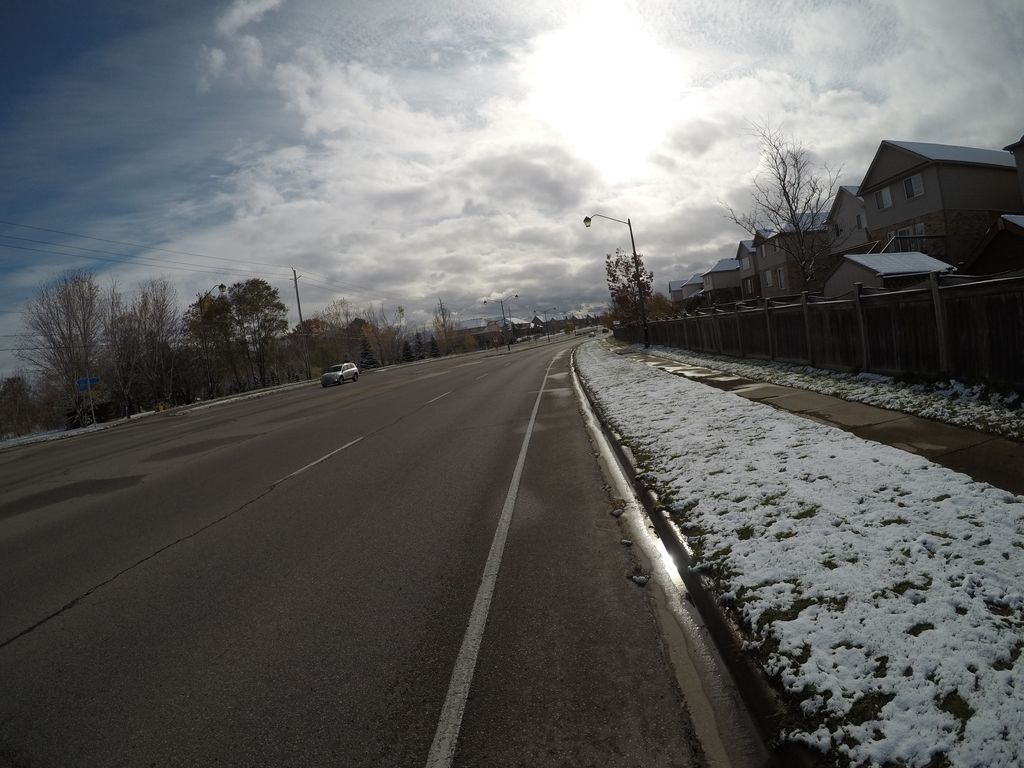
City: kitchener-waterloo